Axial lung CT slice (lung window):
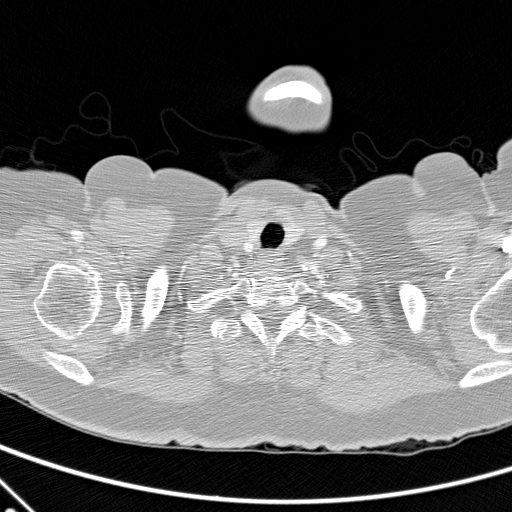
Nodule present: no